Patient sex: M
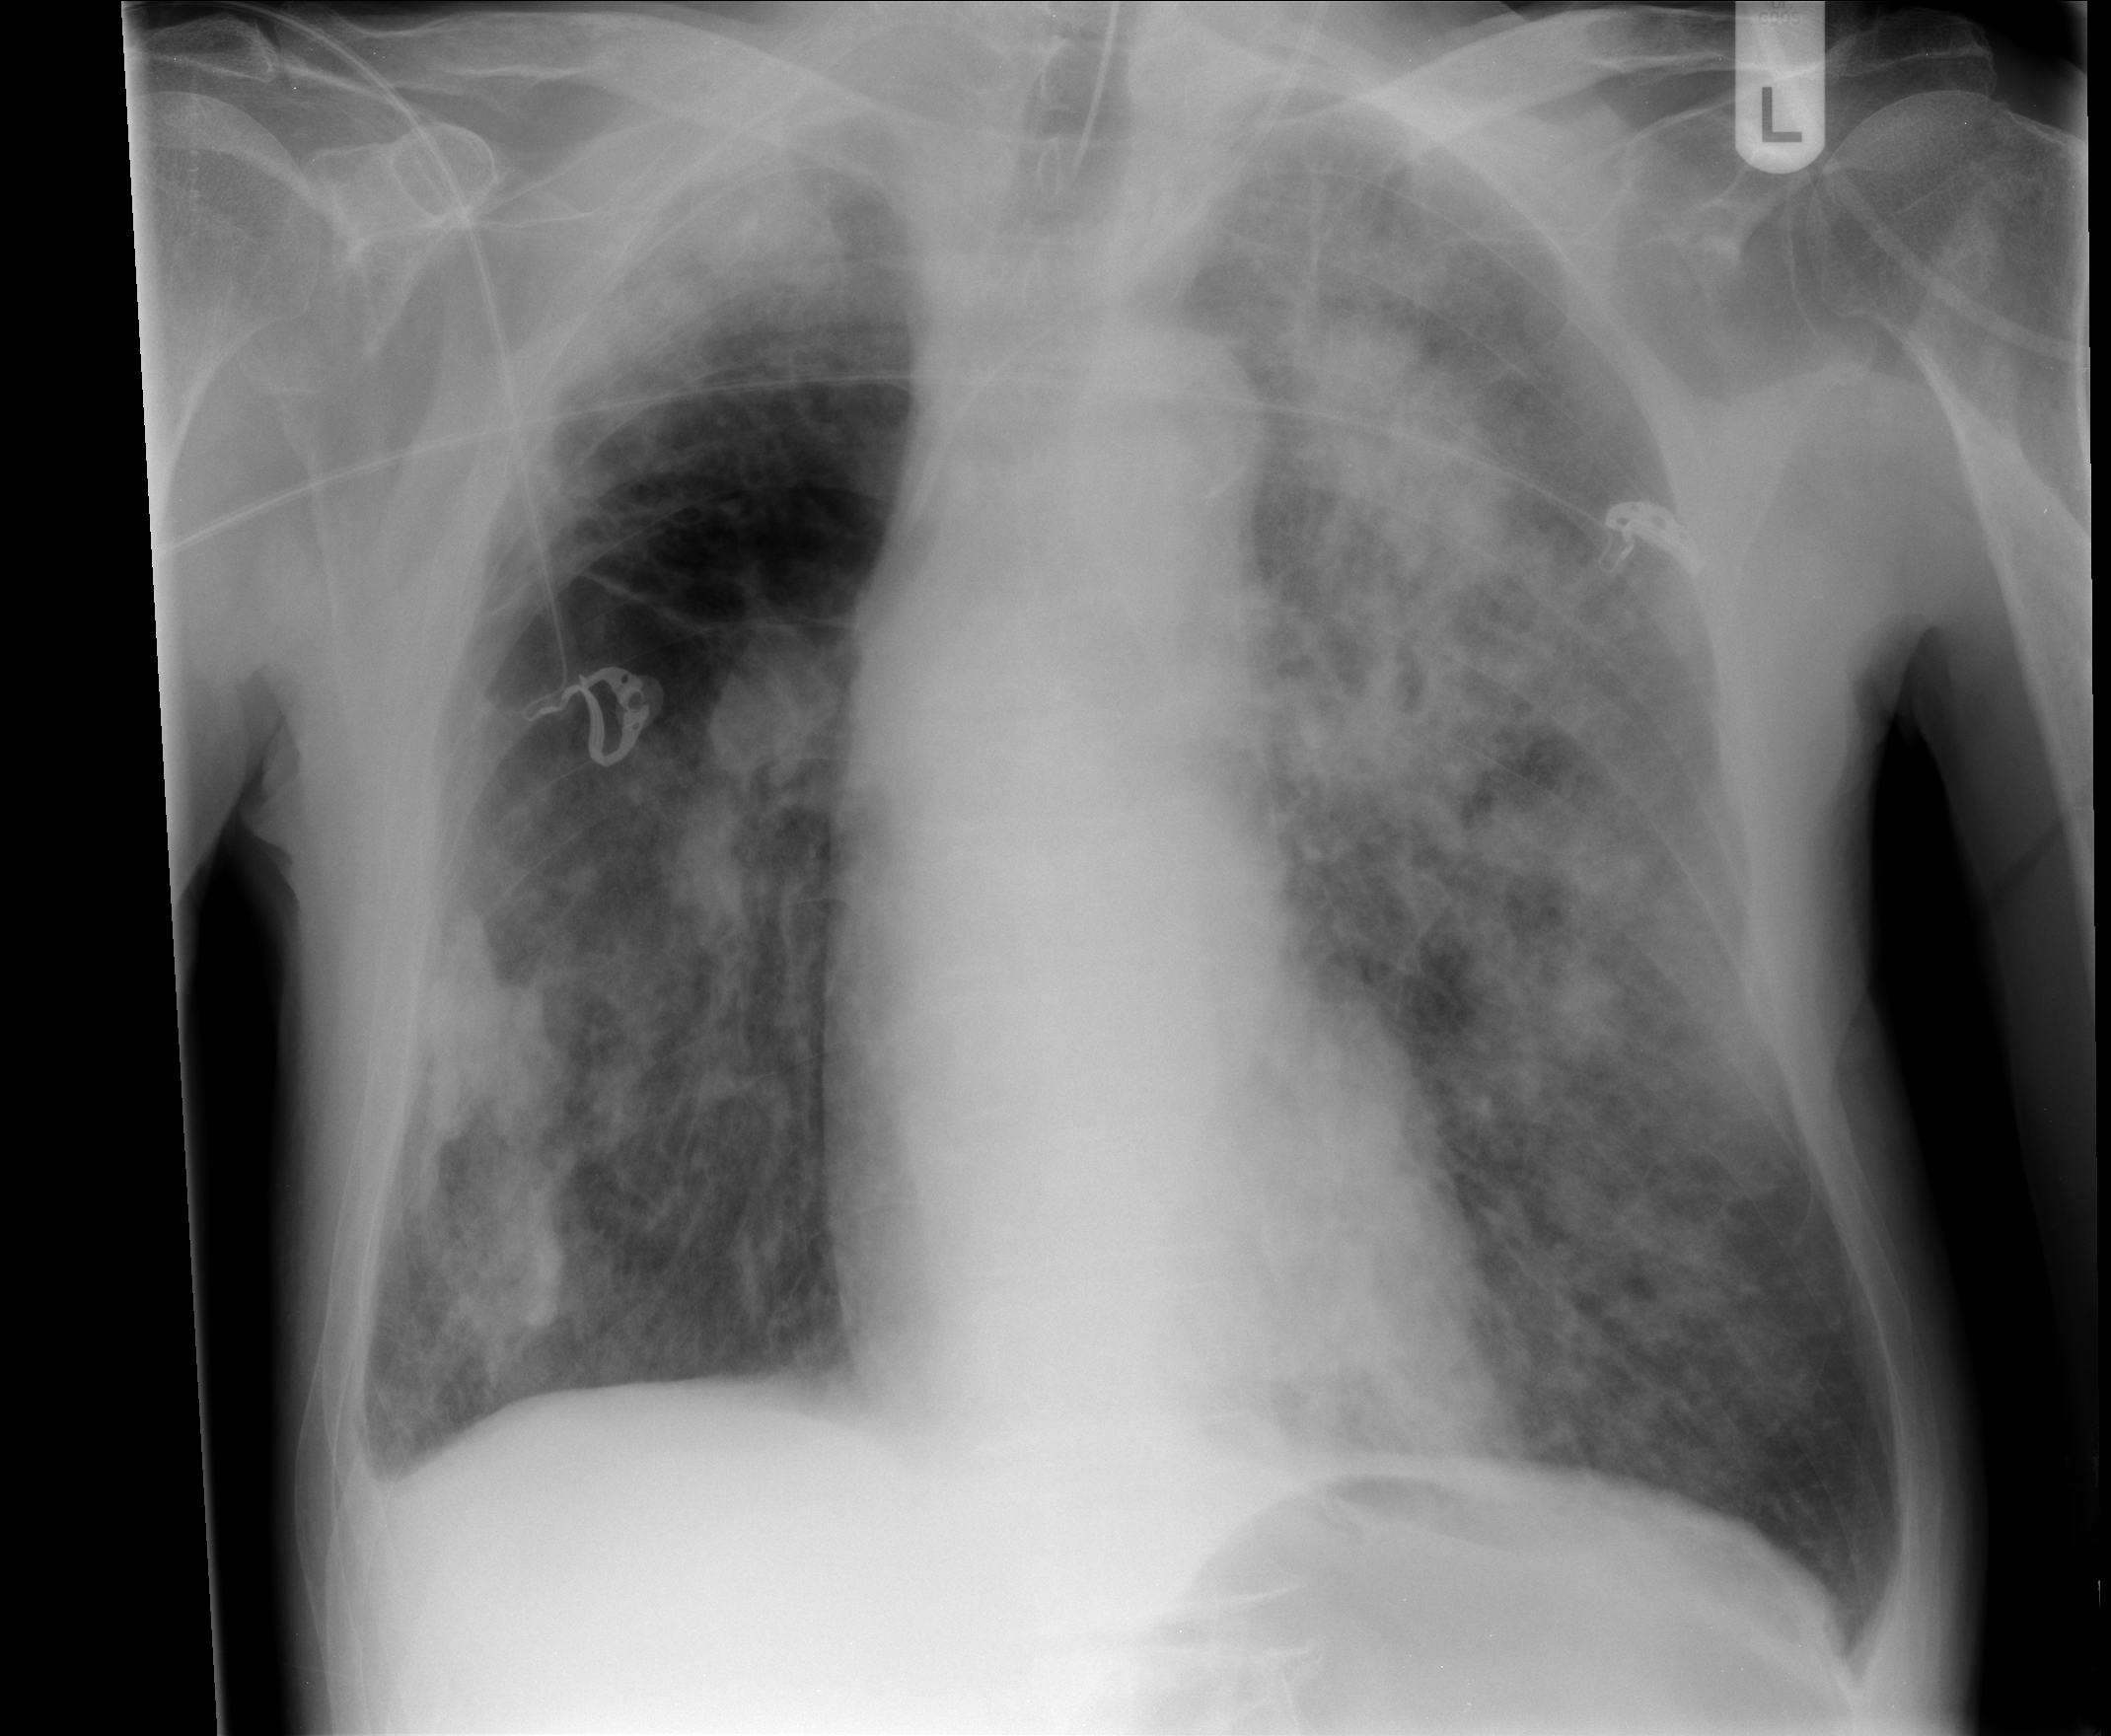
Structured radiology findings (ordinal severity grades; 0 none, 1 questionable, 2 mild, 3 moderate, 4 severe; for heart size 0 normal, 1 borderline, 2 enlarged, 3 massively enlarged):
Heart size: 0
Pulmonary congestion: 2
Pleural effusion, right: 2
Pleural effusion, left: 2
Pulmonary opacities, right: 3
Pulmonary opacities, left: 4
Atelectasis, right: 0
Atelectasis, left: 2